Question: I am trying to make a div look like a white glowing circle with no edges. The css is achieved with:
'''
body {
background: #000;
}
div {
border-radius: 50%;
/* makes the div background circular */
background: white;
height: 275px;
width: 275px;
box-shadow: 0px 0px 220px 279px #fff;
/* creates glow effect */
}
'''
'''
<div></div>
'''
When there is a problem it looks like this:

The problem is that on some screens, there is a line separating the circle from the glow. I am trying to achieve a seamless glow without the circle. I have tried 'filter:blur' but this is not an option since it blurs the logo image nested inside the div.
The problem is on <URL>.
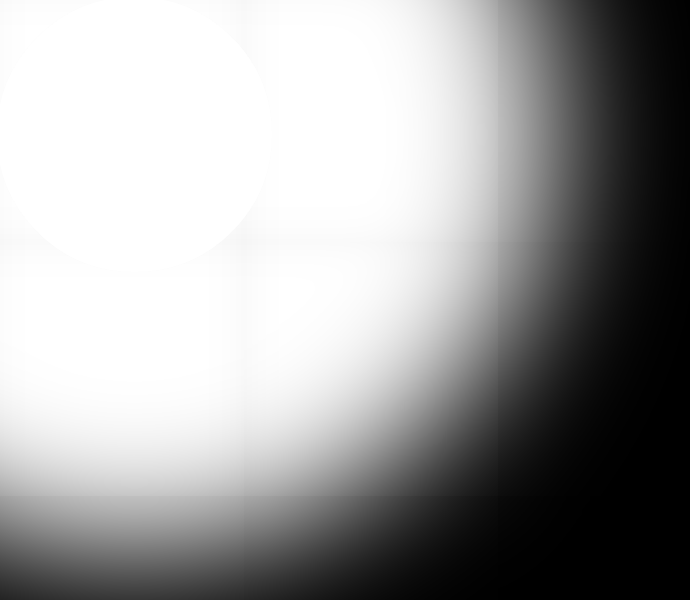
Answer: The buggy rendering in Chrome seems to be caused by the 'blur-radius' and is by the 'spread-radius'; it seems to only occur with large 'blur-radius' values. Through trial and error you can use the 'spread-radius' to cover up the bug.
It's not perfect, but this works:
'''
box-shadow: 0px 0px 140px 300px #FFF;
'''
These are the changes that work on your site. Place the border radius and box shadow on the outer div to eliminate a gray ring.
'''
#logo-outer {
margin: 10px auto;
width: 275px; /* increase width to match #logo */
background: none repeat scroll 0% 0% #FFF;
border-radius: 50%;
box-shadow: 0px 0px 140px 300px #FFF; /* change the box shadow blur and spread */
}
#logo {
height: 275px;
width: 275px;
background: none repeat scroll 0% 0% #FFF;
}
'''
### This is what it looks like in Chrome

### Bug Workaround Example
'''
body {
background: #000;
}
div {
border-radius: 50%;
height: 250px;
width: 250px;
box-shadow: 0 0 140px 300px #fff;
background: #FFF;
}
'''
'''
<div></div>
'''